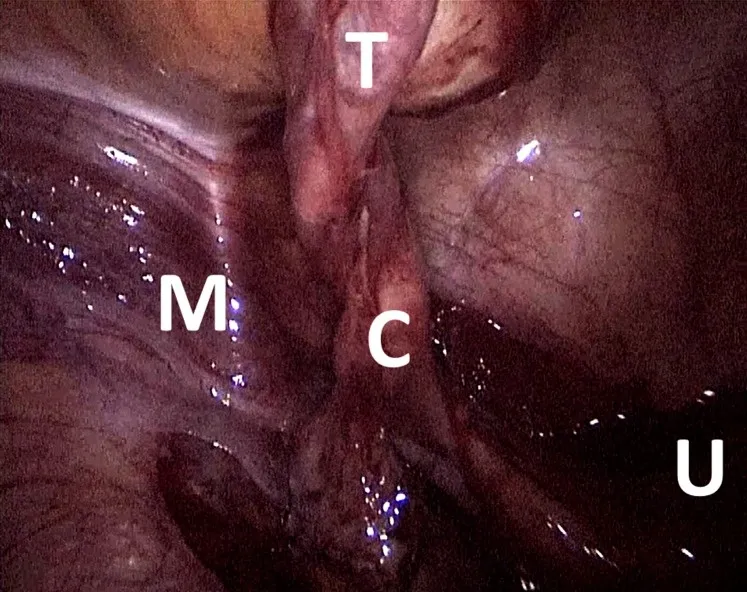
Prentiss's maneuver, the uterus (U) appeared in the midline without splitting with the cord and fallopian tube (C) getting out lateral to the medial umbilical ligament (M) with the testis (T) attached.
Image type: medical_photograph (other_medical_photograph)